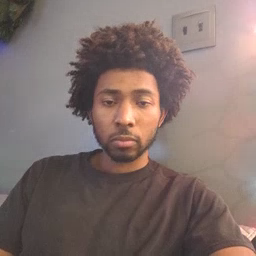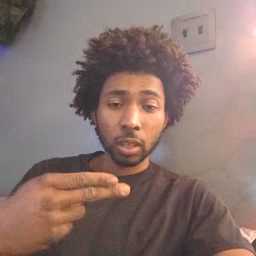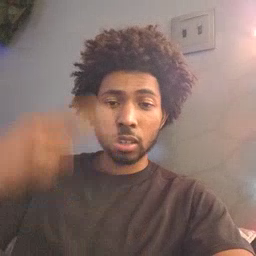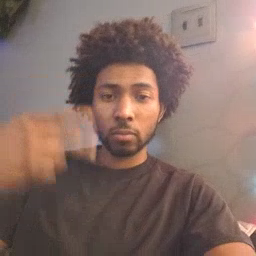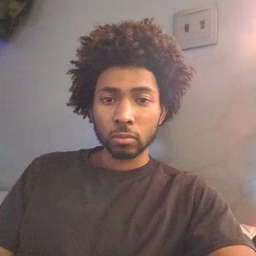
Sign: high